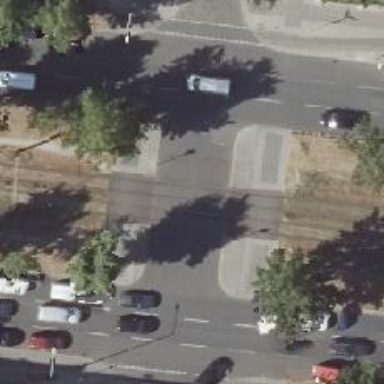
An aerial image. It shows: Tram level crossing on the railway.